Question: I created a toolbar programmatically:
'''
UIToolbar *boolbar = [UIToolbar new];
boolbar.barStyle = UIBarStyleDefault;
boolbar.tintColor = [UIColor orangeColor];
[boolbar sizeToFit];
'''
And then added a button to it:
'''
UIBarButtonItem *cancelleftBarButton =[[UIBarButtonItem alloc]initWithTitle:@"OK" style:UIBarButtonItemStyleBordered target:self action:@selector(tapBackGround:)];
cancelleftBarButton.tintColor = [UIColor orangeColor];
NSArray *array = [NSArray arrayWithObjects:cancelleftBarButton, nil];
[boolbar setItems:array animated:YES];
'''
However, this button appears only at the left side of the toolbar. Is it possible to put it on the right side of the toolbar ?

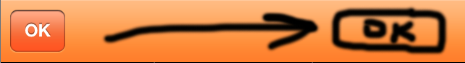
Answer: Here is the method to add the 'UIBarButtonItem' on the right side of the toolbar.
'''
UIBarButtonItem *leftButton = [[[UIBarButtonItem alloc] initWithTitle:@"Item" style:UIBarButtonItemStyleBordered target:self action:@selector(btnItem1Pressed:)] autorelease];
UIBarButtonItem *flex = [[[UIBarButtonItem alloc] initWithBarButtonSystemItem:UIBarButtonSystemItemFlexibleSpace target:self action:nil] autorelease];
UIBarButtonItem *rightButton = [[[UIBarButtonItem alloc] initWithTitle:@"Item" style:UIBarButtonItemStyleBordered target:self action:@selector(btnItem2Pressed:)] autorelease];
'''
OR
If you are attempting to do it from the XIB , then .
Insert an item which has identifier being "flexible space".